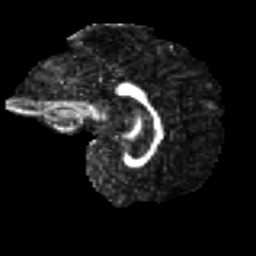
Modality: FA
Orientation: sagittal
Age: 47
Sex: male
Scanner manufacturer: ge
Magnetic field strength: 3 T
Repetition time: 7.8 s
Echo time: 0.0609 s